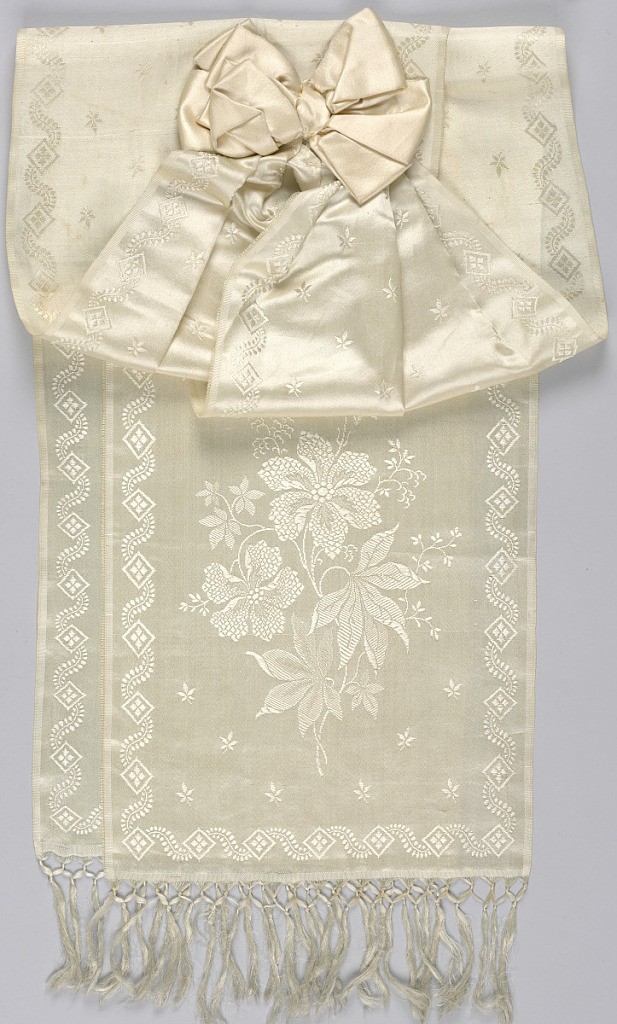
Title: Bow with ribbons
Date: ca. 1875
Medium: silk (?) Technique: satin weave
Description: White satin bow with two long pieces of broad figured white satin ribbon with fringed ends. Possibly part of a dress trimming.